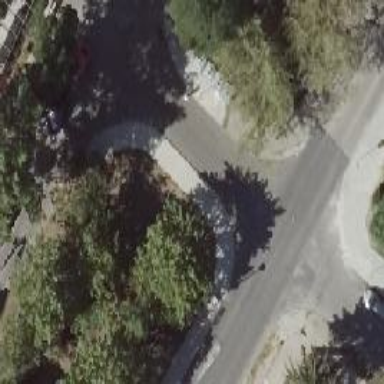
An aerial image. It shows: Concrete sidewalk along the footway.